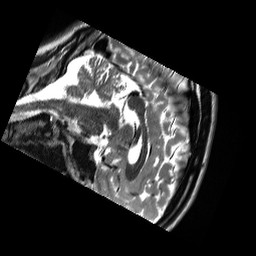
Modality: T2w
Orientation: sagittal
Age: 20
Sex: male